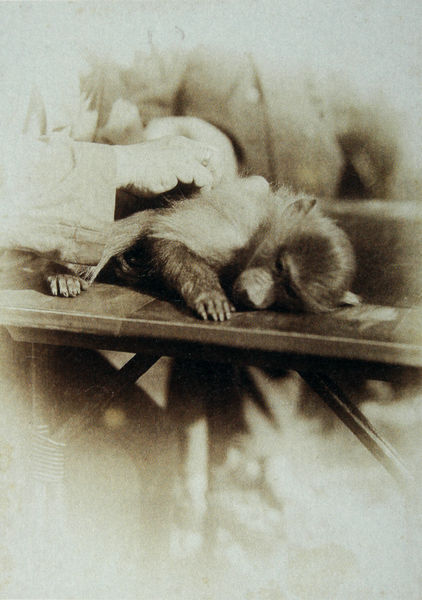
Titel: Aufnahme von Gabriel von Max mit einem jungen Pavian (Puk)
Standort: München
Institution: Städtische Galerie im Lenbachhaus
Schlagwörter: hand, schatten, weiß, ausschnitt, finger, grau, holz, licht, mund, nase, ohr, schwarz, tisch, tier, augen, ärmel, hände, spiegelung, auge, fransen, haare, ohren, scheitel, affe, fell, liegen, schlafen, bank, sepia, nähen, detail, geländer, gestell, liegend, zehen, ring, unscharf, foto, fotografie, photographie, balustrade, brett, schwarzweiß, kittel, krallen, untersuchung, photo, pfote, schnauze, maul, kralle, aufnahme, strebe, tatze, franse, äffchen, unschärfe, max, gabriel von, tierarzt, äfchen